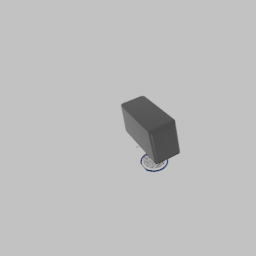
Label: electronics